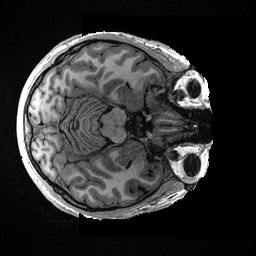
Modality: T1w
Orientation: axial
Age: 32
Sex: male
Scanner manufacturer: ge
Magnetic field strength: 3 T
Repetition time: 0.006952 s
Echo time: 0.00292 s